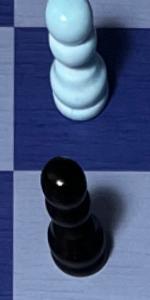
Label: Pawn_Black